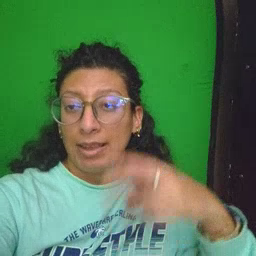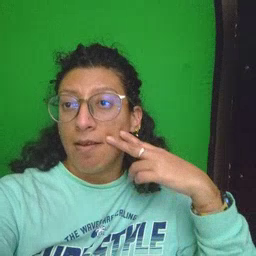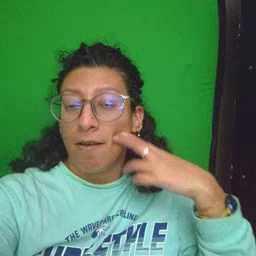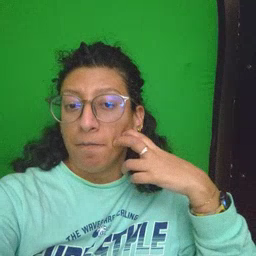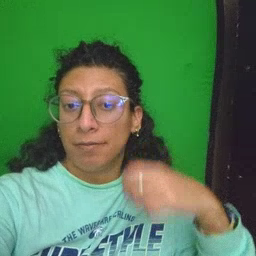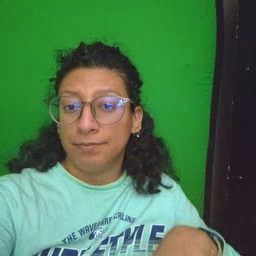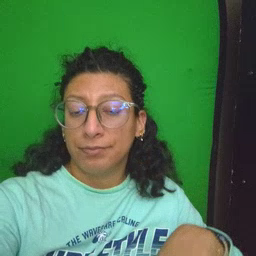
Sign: gum